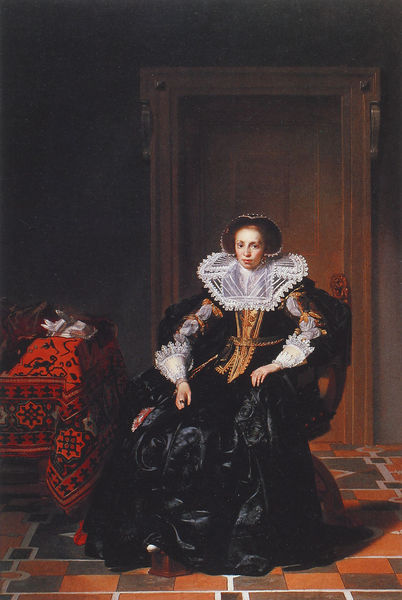
Titel: Porträt einer Dame
Künstler: Thomas de Keyser
Institution: Berlin, Staatliche Museen, Gemäldegalerie
Schlagwörter: gemälde, weiß, sitzen, frau, frisur, hut, kleid, raum, schmuck, schwarz, stuhl, tisch, tür, zimmer, dame, rot, haube, teppich, kragen, spitze, portrait, porträt, tischdecke, england, renaissance, türe, schemel, robe, buch, fliesen, niederländer, spitzenkragen, königin, stuch, engöand, spite, tisch stuhö